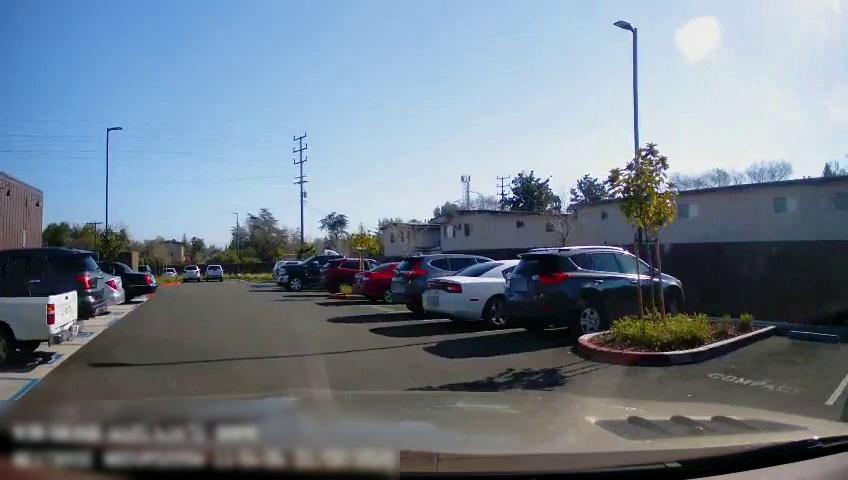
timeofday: Day
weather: Sunny
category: Drivable Space
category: Vehicles | SUV
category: Vehicles | Truck
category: Vehicles | SUV
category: Vehicles | Car
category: Vehicles | Car
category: Vehicles | Car
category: Vehicles | SUV
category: Vehicles | Car
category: Vehicles | SUV
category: Vehicles | Truck
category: Vehicles | SUV
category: Vehicles | Truck
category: Vehicles | SUV
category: Vehicles | Car